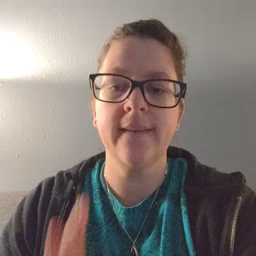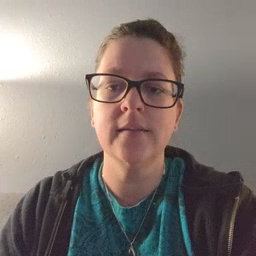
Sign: fine